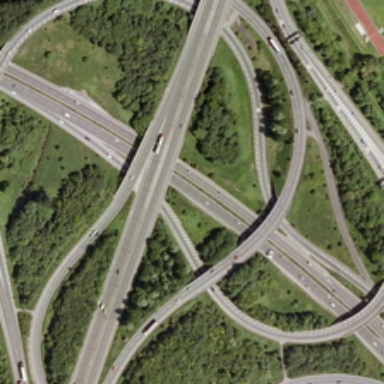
On the other side of the road is a playground .